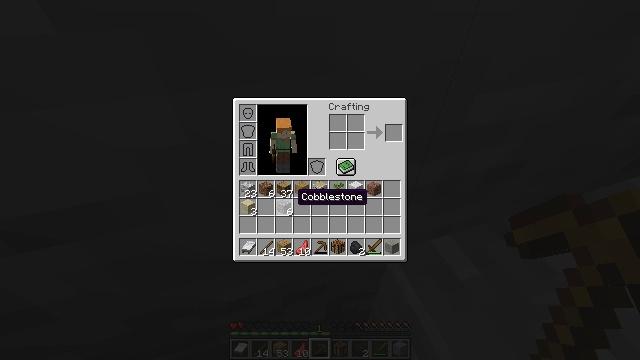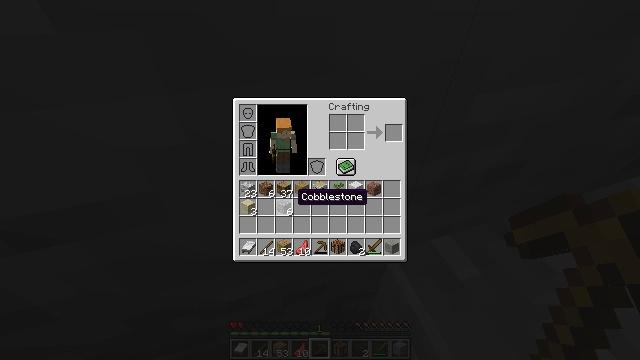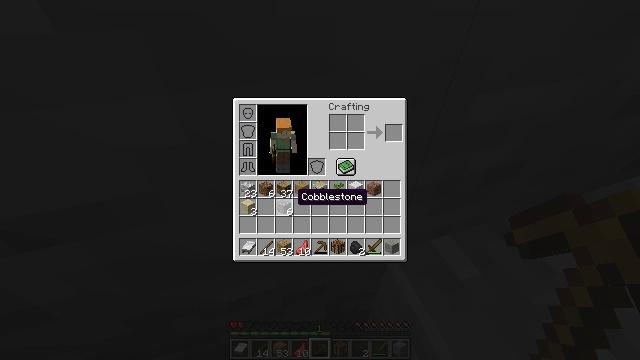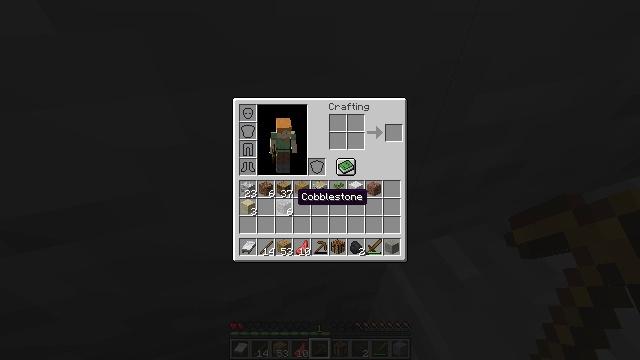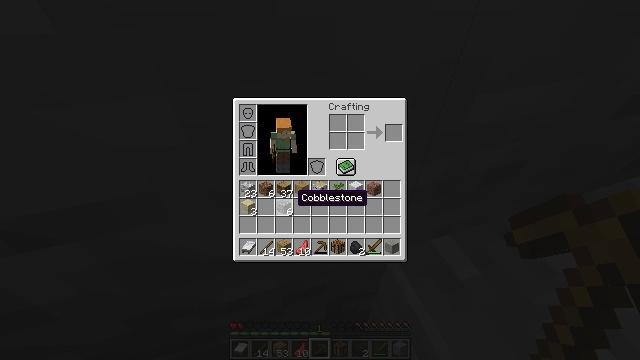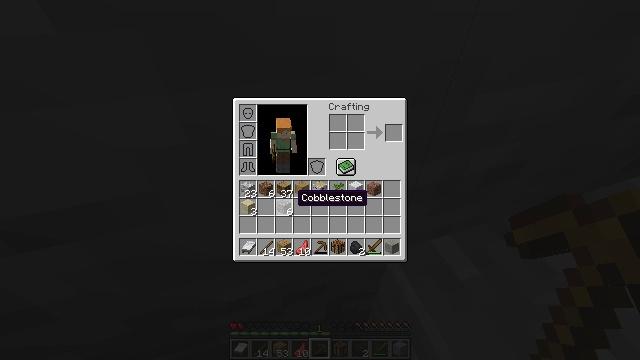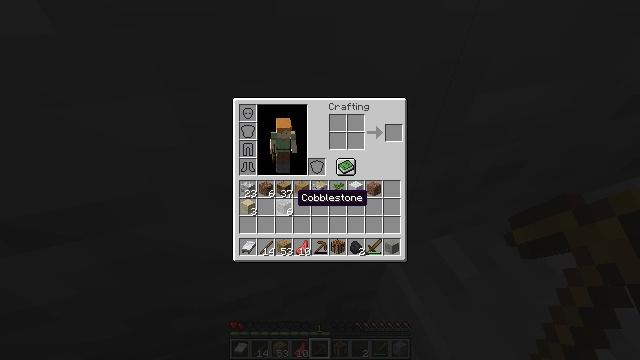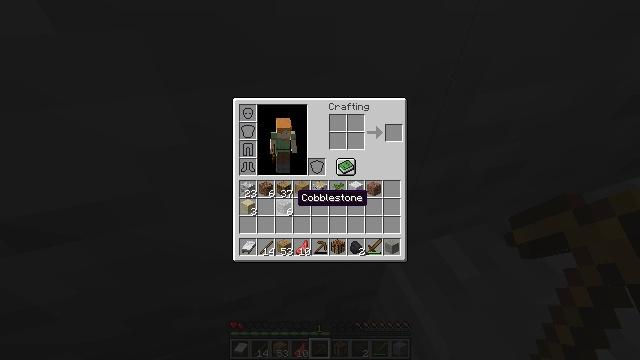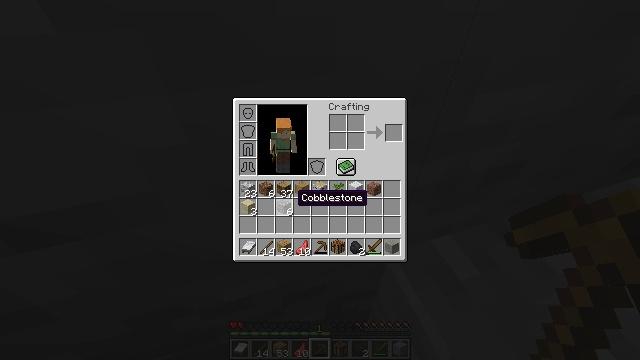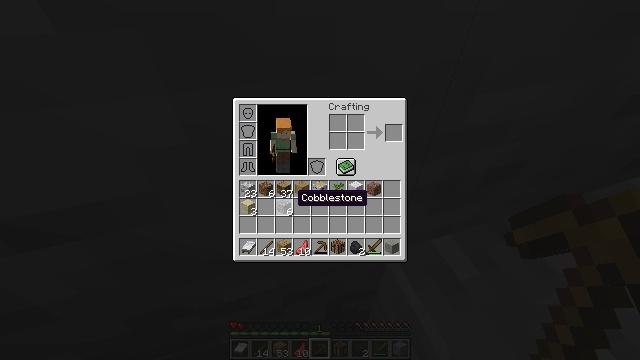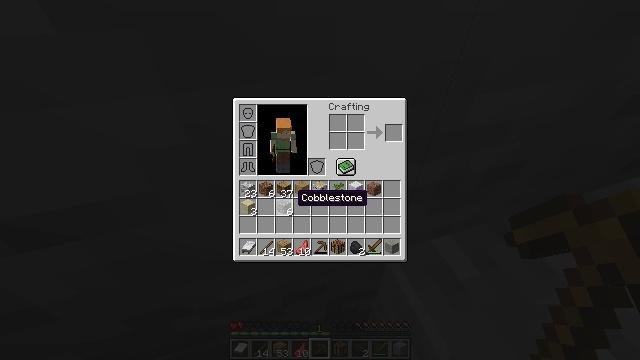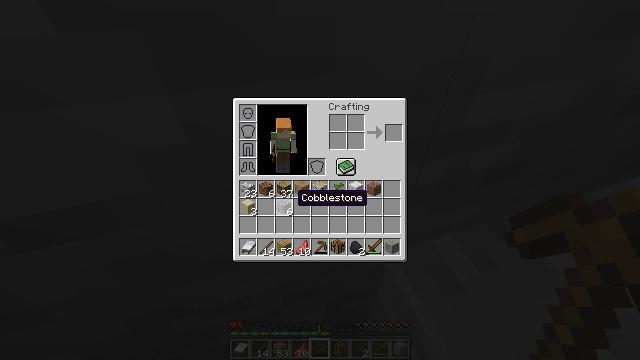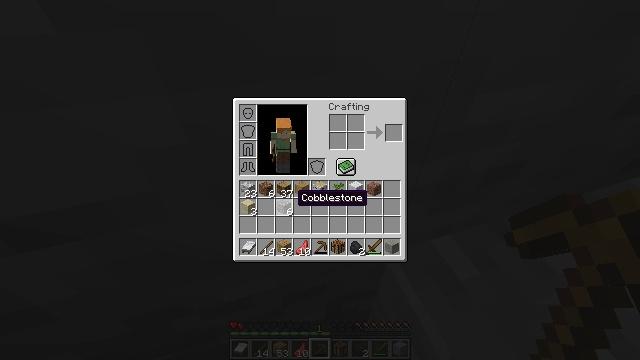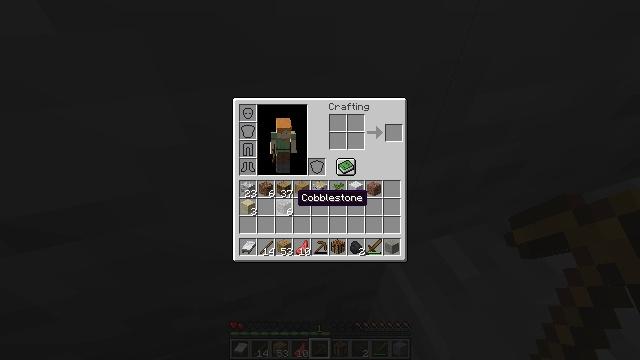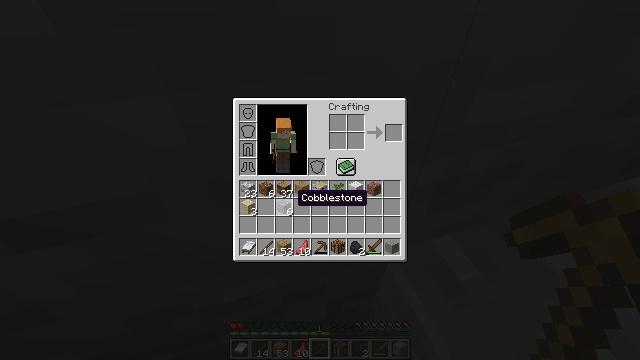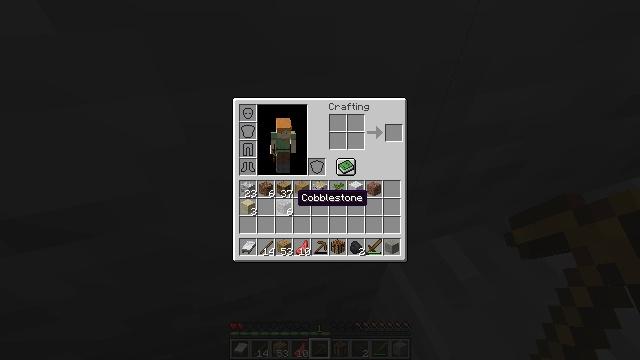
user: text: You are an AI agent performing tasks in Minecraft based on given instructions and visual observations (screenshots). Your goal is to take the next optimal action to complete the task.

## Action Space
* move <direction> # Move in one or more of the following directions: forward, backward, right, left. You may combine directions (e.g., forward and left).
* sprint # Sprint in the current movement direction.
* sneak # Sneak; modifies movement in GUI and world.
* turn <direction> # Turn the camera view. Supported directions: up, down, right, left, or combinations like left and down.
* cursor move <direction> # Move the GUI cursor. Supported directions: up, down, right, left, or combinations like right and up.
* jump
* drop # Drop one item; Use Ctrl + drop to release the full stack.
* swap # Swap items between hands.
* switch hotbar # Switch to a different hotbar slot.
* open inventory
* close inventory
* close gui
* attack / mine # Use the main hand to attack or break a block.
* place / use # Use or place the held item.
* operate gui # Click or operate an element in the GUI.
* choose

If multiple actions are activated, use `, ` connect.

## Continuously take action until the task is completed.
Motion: motion action
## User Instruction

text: Digging the diorite for building material.
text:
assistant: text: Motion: no_op
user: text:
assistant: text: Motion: no_op
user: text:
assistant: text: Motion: no_op
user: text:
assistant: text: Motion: no_op
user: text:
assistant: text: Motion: no_op
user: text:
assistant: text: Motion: no_op
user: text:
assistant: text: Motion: no_op
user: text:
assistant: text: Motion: no_op
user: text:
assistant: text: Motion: no_op
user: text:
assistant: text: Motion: no_op
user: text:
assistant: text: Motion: no_op
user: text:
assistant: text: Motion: no_op
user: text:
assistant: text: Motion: no_op
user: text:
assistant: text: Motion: no_op
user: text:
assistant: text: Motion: no_op
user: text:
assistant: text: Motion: no_op
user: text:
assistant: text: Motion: no_op
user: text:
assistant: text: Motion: no_op
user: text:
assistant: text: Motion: no_op
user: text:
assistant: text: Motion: no_op
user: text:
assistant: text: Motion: no_op
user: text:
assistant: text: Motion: no_op
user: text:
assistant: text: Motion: cursor move right
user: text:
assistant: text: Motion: no_op
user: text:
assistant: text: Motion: no_op
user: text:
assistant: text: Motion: no_op
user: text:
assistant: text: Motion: no_op
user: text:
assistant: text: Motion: no_op
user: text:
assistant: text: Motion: no_op
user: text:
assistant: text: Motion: no_op